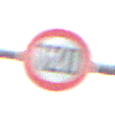
Verkehrszeichen: Geschwindigkeit120
Umgebung: Outdoor, Suburban
Tageszeit: SunriseSunset
Wetter: PartlyCloudy
Licht: Natural
Jahreszeit: NotSpecified
Kontrast: MediumContrast